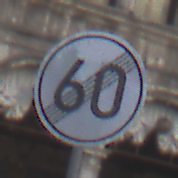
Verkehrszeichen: EndeGeschwindigkeit60
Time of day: SunriseSunset
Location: Outdoor (Urban)
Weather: PartlyCloudy
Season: NotSpecified
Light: Natural